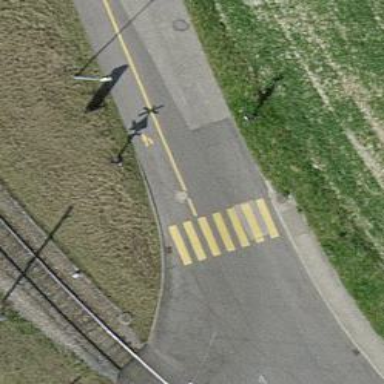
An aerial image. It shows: Marked crossing on the road.